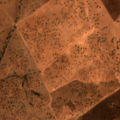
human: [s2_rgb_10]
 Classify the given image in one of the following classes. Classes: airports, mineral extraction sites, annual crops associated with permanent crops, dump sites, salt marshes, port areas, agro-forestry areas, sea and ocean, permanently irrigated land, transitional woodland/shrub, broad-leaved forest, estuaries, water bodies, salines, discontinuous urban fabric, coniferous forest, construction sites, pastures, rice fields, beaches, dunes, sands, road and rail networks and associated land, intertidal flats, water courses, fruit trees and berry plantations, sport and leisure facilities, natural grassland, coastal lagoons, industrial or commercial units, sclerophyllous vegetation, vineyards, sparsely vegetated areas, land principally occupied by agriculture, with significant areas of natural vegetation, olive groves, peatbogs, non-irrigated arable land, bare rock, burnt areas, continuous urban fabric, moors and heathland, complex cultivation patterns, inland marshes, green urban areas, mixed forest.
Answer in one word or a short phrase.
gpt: non-irrigated arable land, agro-forestry areas